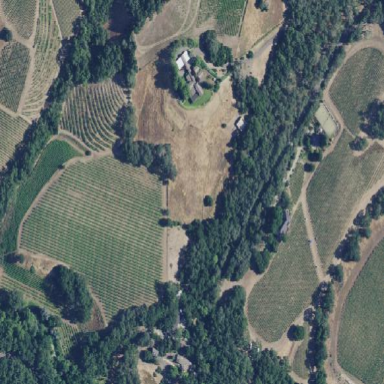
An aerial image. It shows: Vineyard growing wine grapes.